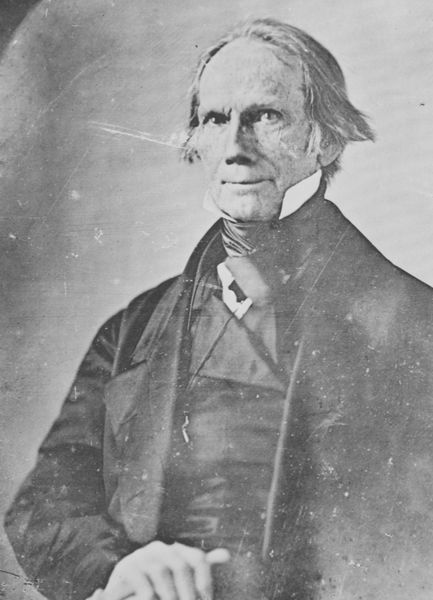
Titel: Henry Clay
Künstler: Mathew B. Brady
Schlagwörter: dunkel, hand, mann, schatten, weiß, frisur, grau, haar, hell, hintergrund, mund, nase, schwarz, stirn, blick, schal, tuch, rock, alt, anzug, hemd, jacke, augen, gesicht, halten, kragen, silber, bildnis, hände, portrait, porträt, haare, halbfigur, mantel, brustbild, bruststück, frontal, lippen, ohren, seide, vornehm, stock, lächeln, frack, spitz, krawatte, ernst, schmal, streng, halstuch, robe, fliege, gehrock, sakko, jacket, weste, unscharf, foto, fotografie, photographie, schwarzweiss, vatermörder, stehkragen, photo, flecken, kravatte, schwart, halsbinde, gelehrter, schmallippig, weißer kragen, knick, knicke, nadar, stechender blick, mante, jragen, daguerrotype, wissnschaftler, halstch, haare glatt